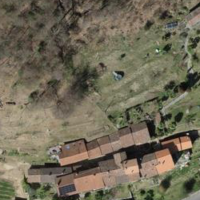
EUNIS habitat code: 41
Species observed at this site:
Cephalanthera rubra